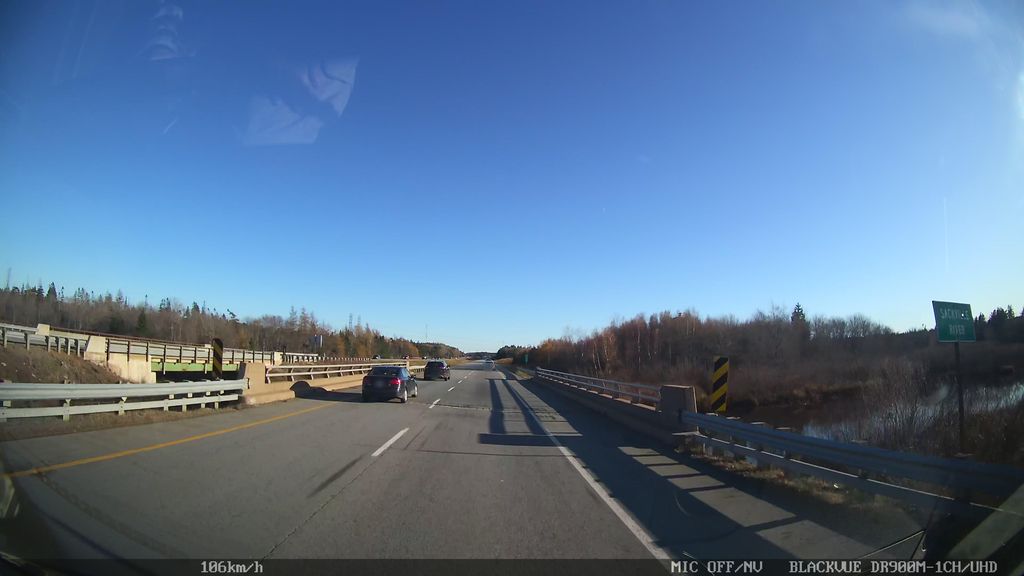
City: halifax